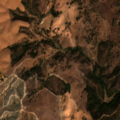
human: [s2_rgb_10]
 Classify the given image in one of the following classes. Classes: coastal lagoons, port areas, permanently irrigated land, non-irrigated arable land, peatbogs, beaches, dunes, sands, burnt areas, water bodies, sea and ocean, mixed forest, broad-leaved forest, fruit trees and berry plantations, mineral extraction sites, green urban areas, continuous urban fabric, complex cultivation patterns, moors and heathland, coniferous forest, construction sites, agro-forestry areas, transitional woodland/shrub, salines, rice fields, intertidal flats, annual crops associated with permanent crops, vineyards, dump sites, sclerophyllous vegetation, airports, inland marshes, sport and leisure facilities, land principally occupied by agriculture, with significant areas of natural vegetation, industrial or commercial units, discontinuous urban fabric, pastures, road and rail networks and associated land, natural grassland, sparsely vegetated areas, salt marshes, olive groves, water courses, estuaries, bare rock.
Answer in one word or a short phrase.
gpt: non-irrigated arable land, agro-forestry areas, broad-leaved forest, transitional woodland/shrub